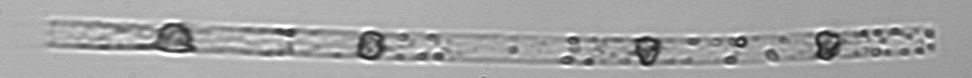
Label: Dactyliosolen_blavyanus